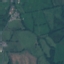
Land use / land cover: Pasture